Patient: sex F, age 39
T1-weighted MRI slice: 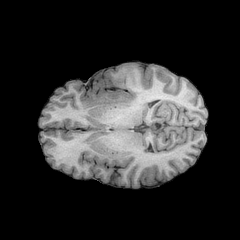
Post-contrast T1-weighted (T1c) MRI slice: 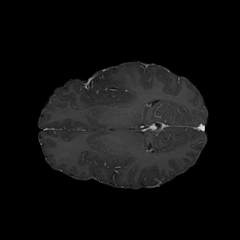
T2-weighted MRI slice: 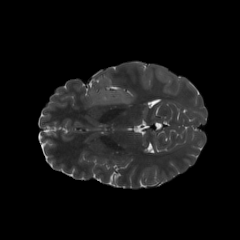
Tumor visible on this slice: yes
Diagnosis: Astrocytoma, IDH-mutant
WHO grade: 2